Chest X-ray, PA view. Patient: 45 years old, sex M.
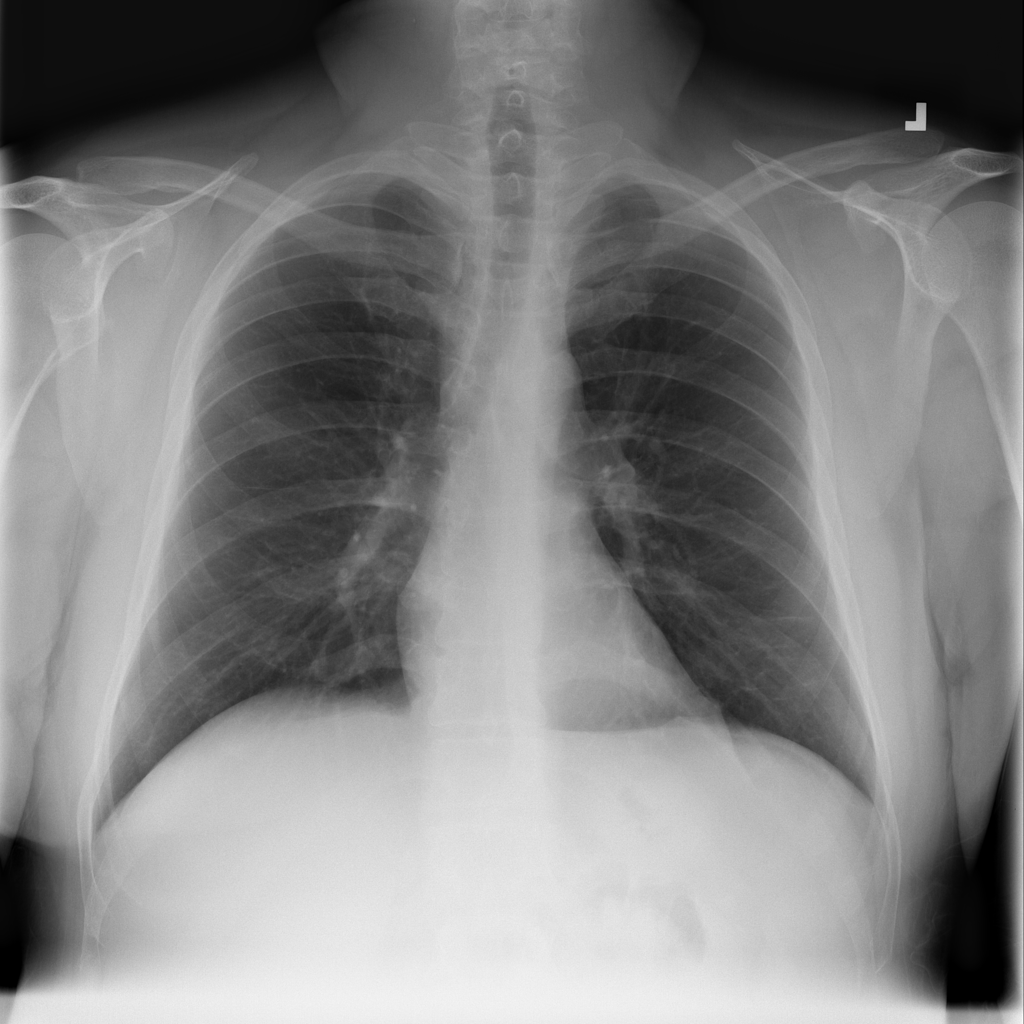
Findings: No Finding